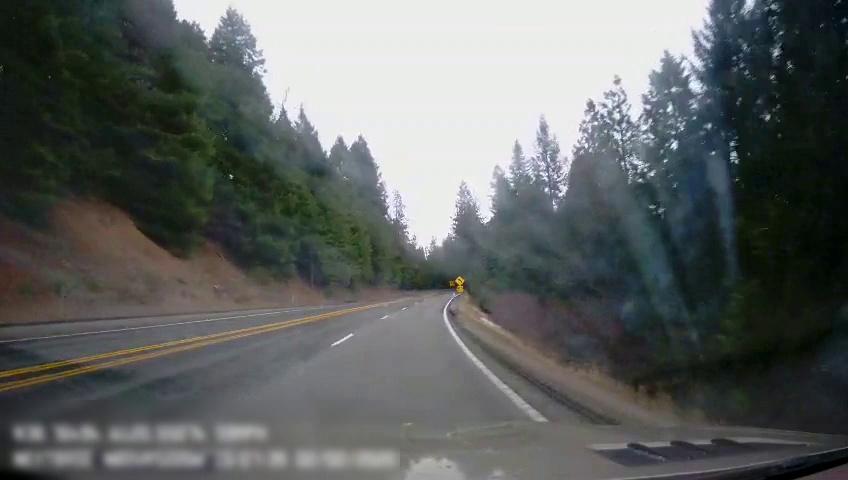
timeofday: Day
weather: Cloudy
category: Drivable Space
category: Lanes | Opposite Lane
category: Lanes | Opposite Lane
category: Lanes | Alternate Lane
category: Lanes | Current Lane
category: Lanes | Current Lane
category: Traffic | Signs